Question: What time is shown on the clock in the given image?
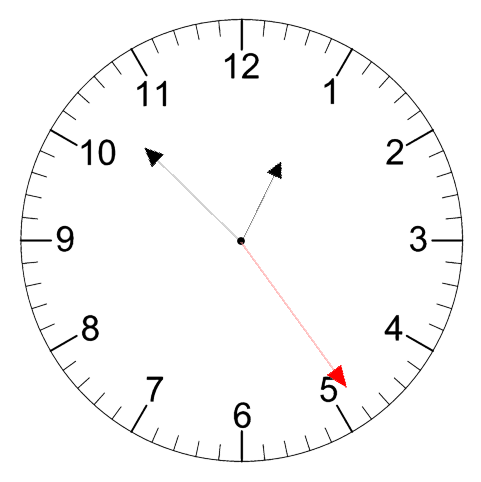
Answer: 12:52:24